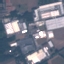
Land use / land cover: Industrial